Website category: university
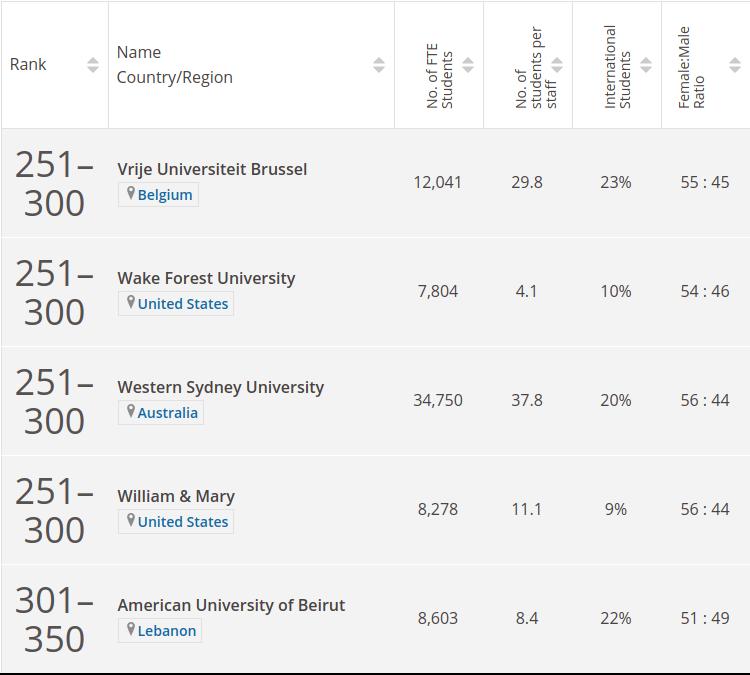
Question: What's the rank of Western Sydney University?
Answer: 251300

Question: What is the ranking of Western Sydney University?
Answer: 251300

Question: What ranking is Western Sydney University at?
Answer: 251300

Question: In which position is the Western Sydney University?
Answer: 251300

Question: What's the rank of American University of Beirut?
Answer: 301350

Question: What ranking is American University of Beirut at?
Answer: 301350

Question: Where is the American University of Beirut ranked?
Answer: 301350

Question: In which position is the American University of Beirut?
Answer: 301350

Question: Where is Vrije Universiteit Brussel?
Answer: Belgium

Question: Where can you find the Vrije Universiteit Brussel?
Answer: Belgium

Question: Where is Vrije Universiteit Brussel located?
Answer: Belgium

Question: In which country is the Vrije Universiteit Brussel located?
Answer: Belgium

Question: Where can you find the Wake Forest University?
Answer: United States

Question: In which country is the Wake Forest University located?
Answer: United States

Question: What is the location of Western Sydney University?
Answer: Australia

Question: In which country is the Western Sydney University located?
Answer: Australia

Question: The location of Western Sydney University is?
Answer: Australia

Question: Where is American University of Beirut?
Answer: Lebanon

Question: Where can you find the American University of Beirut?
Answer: Lebanon

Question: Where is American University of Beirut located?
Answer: Lebanon

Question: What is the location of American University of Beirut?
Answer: Lebanon

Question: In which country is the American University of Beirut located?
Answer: Lebanon

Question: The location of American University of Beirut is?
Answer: Lebanon

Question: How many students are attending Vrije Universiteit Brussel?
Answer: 12,041

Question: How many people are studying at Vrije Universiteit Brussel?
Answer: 12,041

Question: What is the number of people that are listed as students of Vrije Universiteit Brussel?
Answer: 12,041

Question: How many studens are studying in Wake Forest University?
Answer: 7,804

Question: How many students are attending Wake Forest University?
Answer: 7,804

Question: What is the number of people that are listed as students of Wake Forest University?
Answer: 7,804

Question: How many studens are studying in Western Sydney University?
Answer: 34,750

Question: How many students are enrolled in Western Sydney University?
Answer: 34,750

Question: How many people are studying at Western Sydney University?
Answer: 34,750

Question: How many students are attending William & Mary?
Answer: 8,278

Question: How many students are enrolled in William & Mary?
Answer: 8,278

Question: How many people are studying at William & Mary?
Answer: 8,278

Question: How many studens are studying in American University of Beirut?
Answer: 8,603

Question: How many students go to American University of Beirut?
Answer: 8,603

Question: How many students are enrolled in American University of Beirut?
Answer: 8,603

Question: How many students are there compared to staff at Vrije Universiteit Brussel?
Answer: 29.8

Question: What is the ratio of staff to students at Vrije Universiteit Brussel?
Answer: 29.8

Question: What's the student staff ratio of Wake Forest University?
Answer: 4.1

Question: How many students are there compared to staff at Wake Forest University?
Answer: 4.1

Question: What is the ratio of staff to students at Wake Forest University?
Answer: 4.1

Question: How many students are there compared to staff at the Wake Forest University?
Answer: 4.1

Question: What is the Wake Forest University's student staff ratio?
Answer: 4.1

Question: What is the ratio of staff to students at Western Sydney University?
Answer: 37.8

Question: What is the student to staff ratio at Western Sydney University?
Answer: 37.8

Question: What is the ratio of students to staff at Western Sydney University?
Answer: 37.8

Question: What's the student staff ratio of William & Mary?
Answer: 11.1

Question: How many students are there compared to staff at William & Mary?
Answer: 11.1

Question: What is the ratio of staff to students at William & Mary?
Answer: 11.1

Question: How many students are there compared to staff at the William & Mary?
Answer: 11.1

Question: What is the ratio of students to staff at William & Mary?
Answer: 11.1

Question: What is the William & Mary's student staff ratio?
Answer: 11.1

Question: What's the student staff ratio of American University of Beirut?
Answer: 8.4

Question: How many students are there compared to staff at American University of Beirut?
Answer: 8.4

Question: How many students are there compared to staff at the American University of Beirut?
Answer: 8.4

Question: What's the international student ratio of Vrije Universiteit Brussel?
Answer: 23%

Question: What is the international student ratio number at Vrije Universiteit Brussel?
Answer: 23%

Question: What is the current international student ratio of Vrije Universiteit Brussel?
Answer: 23%

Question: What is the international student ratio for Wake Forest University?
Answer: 10%

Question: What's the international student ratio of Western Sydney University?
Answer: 20%

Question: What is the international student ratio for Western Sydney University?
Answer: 20%

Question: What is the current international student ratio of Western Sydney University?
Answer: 20%